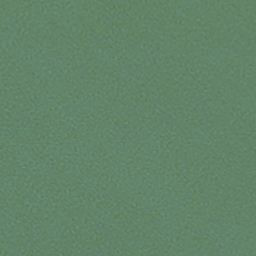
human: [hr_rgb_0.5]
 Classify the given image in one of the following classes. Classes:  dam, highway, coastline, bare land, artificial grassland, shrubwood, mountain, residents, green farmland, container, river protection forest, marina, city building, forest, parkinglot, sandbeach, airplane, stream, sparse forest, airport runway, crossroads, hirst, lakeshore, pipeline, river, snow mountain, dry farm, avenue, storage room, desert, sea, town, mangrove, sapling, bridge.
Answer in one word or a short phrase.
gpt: sea